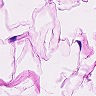
Metastatic tissue present: no